Question: I have found following error while compiling my project in xcode 5.

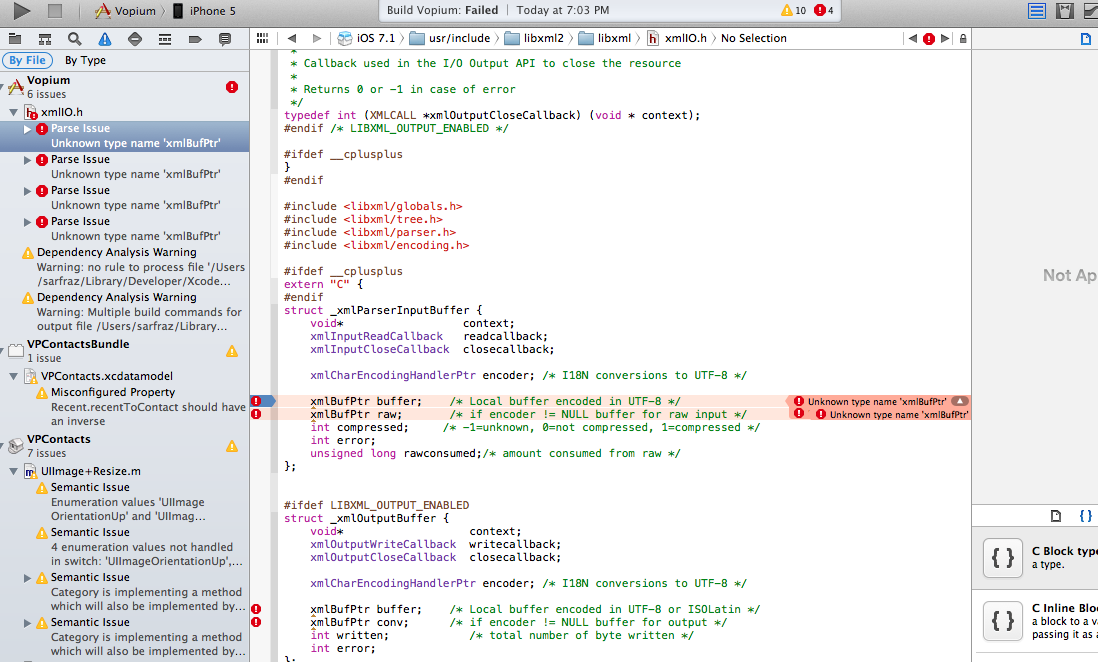
Answer: try this
'''
1-In target Build Settings, Linking -> Other Linker Flags, add -lxml2
2-In target Build Settings, Search Paths -> Header Search Paths, add $(SDKROOT)/usr/include/libxml2
3-In target Build Phases, Link Binary With Libraries, add libxml2.dylib
'''